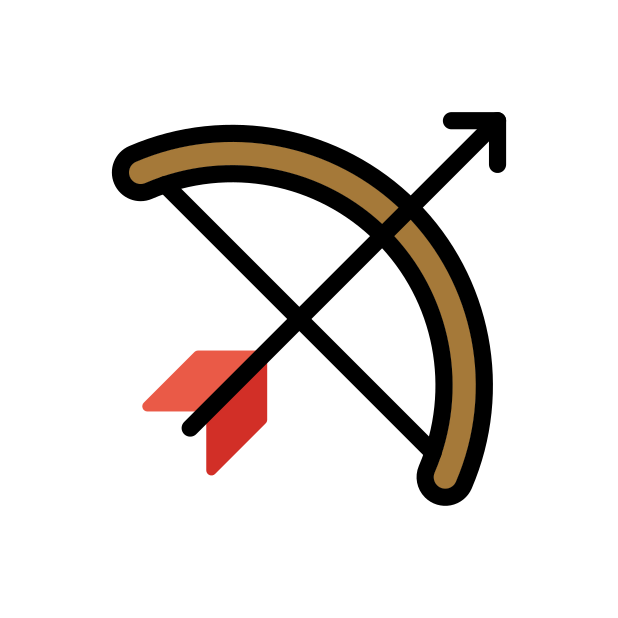
Emoji: 🏹
Name: bow and arrow
Unicode: 0x1f3f9